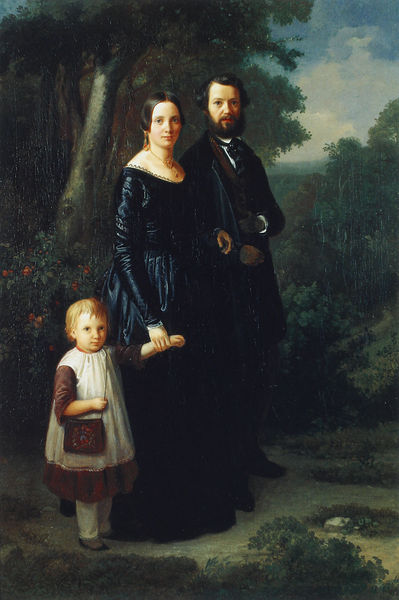
Titel: Selbstbildnis mit Familie
Künstler: Johann Peter Hasenclever
Institution: Düsseldorf, Stiftung Museum Kunstpalast, Gemäldesammlung
Schlagwörter: baum, blau, blätter, gemälde, hand, himmel, kopf, mann, weiß, wolken, bäume, grün, landschaft, mädchen, ausschnitt, frau, handschuhe, kleid, schmuck, schwarz, zeichnung, blick, blüten, dame, gras, obst, park, rot, weg, malerei, anzug, bart, blond, hemd, bluse, falten, kleidung, stein, trauer, bildnis, herr, hände, portrait, porträt, öl, horizont, natur, strauch, busch, büsche, gebüsch, boden, haare, mantel, realismus, stoff, eltern, familie, kind, mutter, vater, potrait, poträt, wald, früchte, garten, schürze, sommer, man, kette, ölgemälde, krawatte, fein, halskette, spaziergang, beeren, kittel, tasche, handtasche, korsett, gestrüpp, einhaken, decolté, streucher, 19. jahrhundert, 1800, vornhem